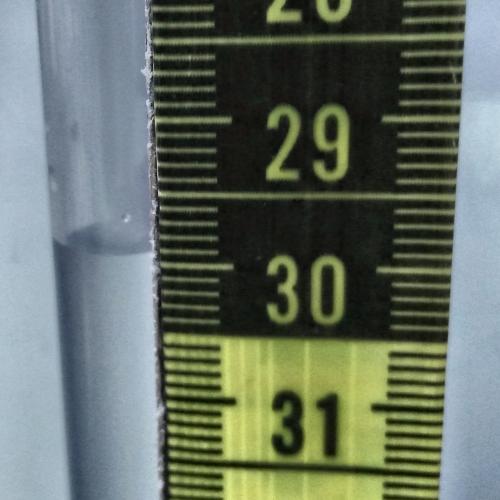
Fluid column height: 29.9 cm